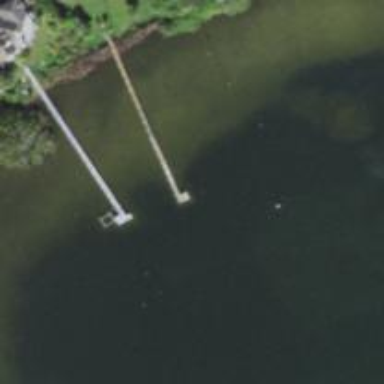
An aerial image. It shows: Man-made pier.